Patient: sex M, age 74
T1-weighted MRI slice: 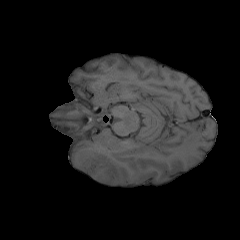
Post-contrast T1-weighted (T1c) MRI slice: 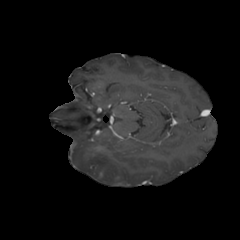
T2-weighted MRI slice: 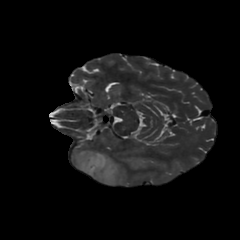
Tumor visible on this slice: yes
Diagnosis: Astrocytoma, IDH-wildtype
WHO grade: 3